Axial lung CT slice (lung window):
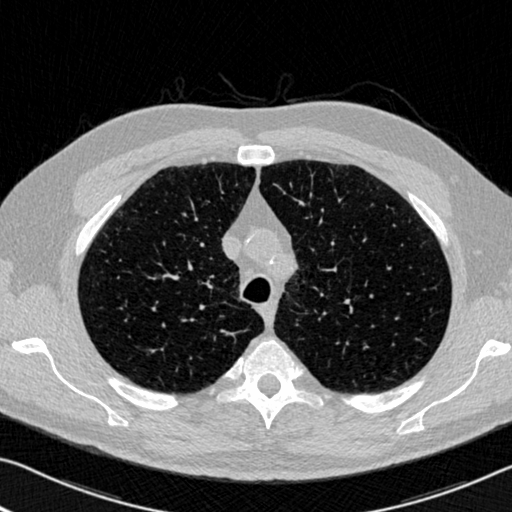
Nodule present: no